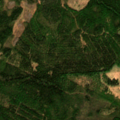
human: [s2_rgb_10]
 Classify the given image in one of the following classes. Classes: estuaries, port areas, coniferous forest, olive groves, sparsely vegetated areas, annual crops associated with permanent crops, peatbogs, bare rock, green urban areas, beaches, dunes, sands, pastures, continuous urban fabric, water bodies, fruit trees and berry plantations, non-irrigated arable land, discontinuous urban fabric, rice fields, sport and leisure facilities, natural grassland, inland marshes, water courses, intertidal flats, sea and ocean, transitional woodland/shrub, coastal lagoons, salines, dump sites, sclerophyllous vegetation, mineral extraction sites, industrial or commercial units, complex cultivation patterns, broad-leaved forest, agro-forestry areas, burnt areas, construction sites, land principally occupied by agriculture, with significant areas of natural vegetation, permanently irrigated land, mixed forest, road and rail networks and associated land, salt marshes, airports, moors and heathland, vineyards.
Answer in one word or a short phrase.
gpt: non-irrigated arable land, coniferous forest, mixed forest, transitional woodland/shrub